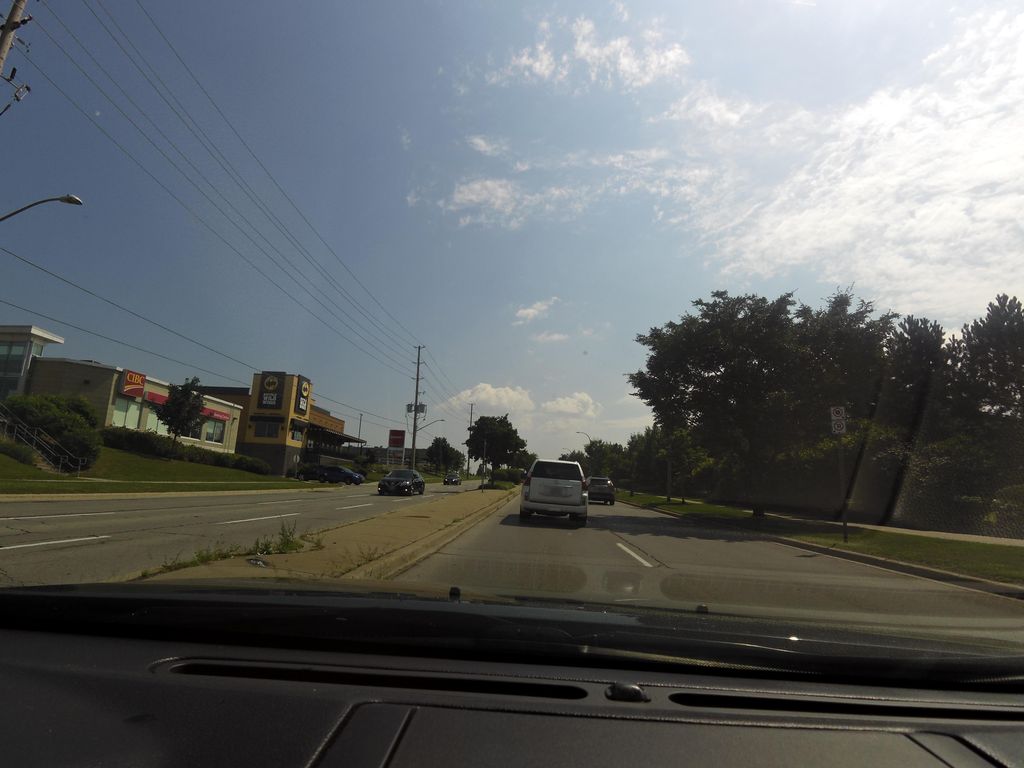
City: hamilton